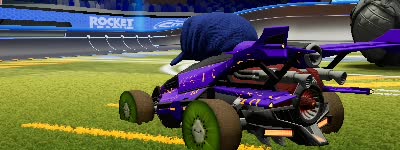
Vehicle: aftershock